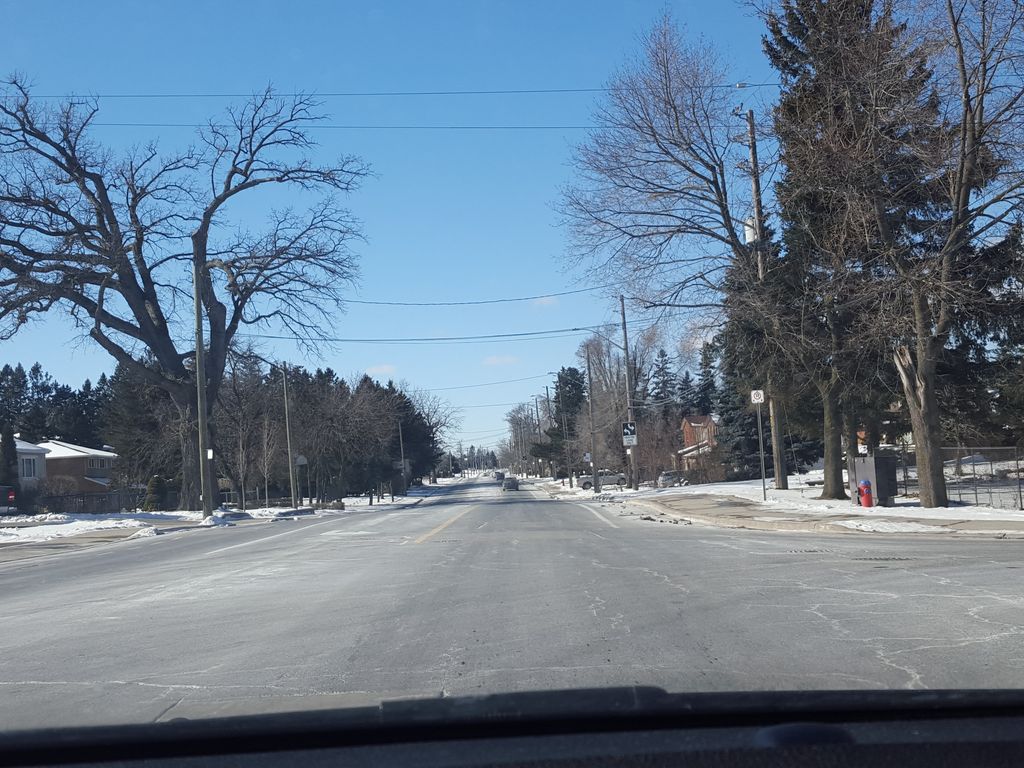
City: hamilton